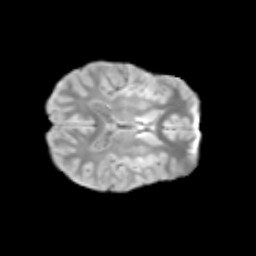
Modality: T2w
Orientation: axial
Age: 10
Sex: female
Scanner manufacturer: siemens
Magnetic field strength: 3 T
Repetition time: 3.8 s
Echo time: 0.07 s